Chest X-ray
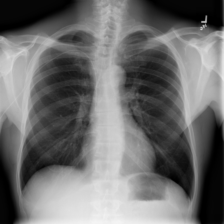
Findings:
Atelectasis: negative
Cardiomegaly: negative
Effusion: negative
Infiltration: negative
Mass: negative
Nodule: negative
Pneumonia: negative
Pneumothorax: negative
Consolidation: negative
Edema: negative
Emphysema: negative
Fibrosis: negative
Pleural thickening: negative
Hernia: negative